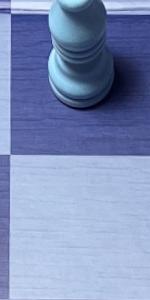
Label: Empty